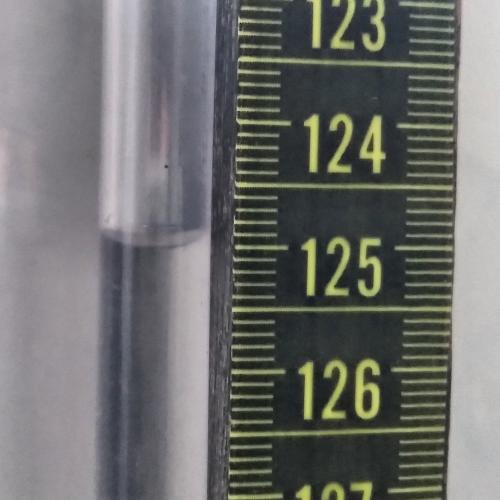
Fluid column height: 124.9 cm